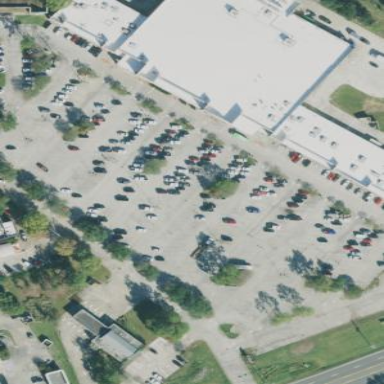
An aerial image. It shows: Parking area.